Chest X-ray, AP view. Patient: 63 years old, sex M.
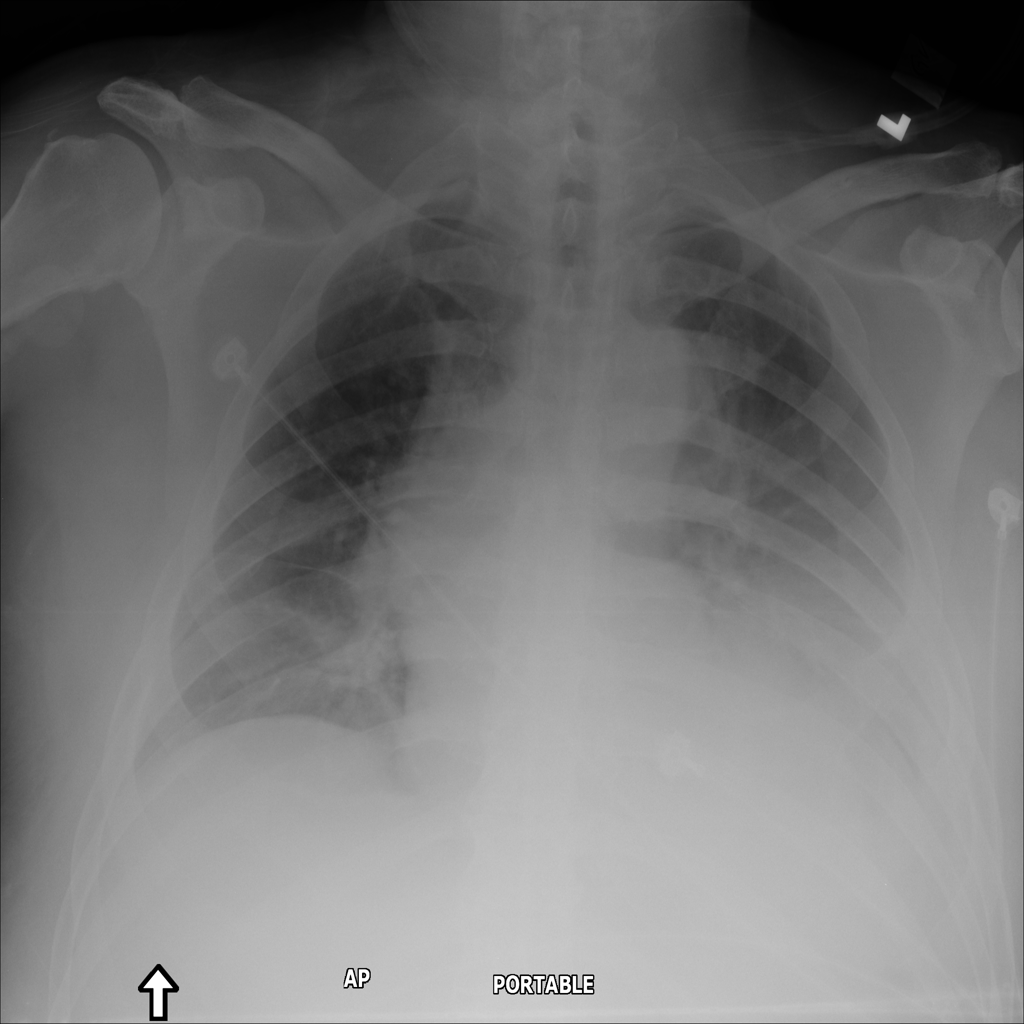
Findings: No Finding